Field crop: maize
Growth stage: 1
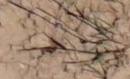
Species: lolium